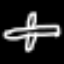
Label: airplane